Question: I'm trying to use complex models with Kendo grid edit popup. When submitting ALResults object properties are always null. It works fine when I'm not using Kendo. Is there a problem with kendo complex model submitting?
'''
public class InitialApplicantLevel2Model
{
public InitialApplicantLevel2Model()
{
alResultsModel = new ALResults();
}
public int InitialApplicantLevel2ID { get; set; }
public string ApplicantName { get; set; }
public string ContactNumber { get; set; }
public string School { get; set; }
[Required(ErrorMessage="Ref No. required.")]
public int? EnquiryID { get; set; }
public ALResults alResultsModel { get; set; }
}
public class ALResults
{
public int ResultsID { get; set; }
public int InitialApplicantLevel2ID { get; set; }
public string Stream { get; set; }
public string Grading { get; set; }
public string IndexNo { get; set; }
public int? Year { get; set; }
public int? Attempt { get; set; }
public double? ZScore { get; set; }
public string Medium { get; set; }
}
@model SIMS.Models.StudentIntake.InitialApplicantLevel2Model
<tr>
<td>Year: </td>
<td>@Html.TextBoxFor(o=>o.alResultsModel.Year)</td>
<td>Index No: </td>
<td>@Html.TextBoxFor(o=>o.alResultsModel.IndexNo)</td>
<td>Medium: </td>
<td>@Html.TextBoxFor(o=>o.alResultsModel.Medium)</td>
</tr>
<tr>
<td>Stream: </td>
<td>@Html.TextBoxFor(o=>o.alResultsModel.Stream)</td>
<td>Attempt: </td>
<td>@Html.TextBoxFor(o=>o.alResultsModel.Attempt)</td>
<td>Zscore: </td>
<td>
@Html.TextBoxFor(o=>o.alResultsModel.ZScore)
</td>
</tr>
'''

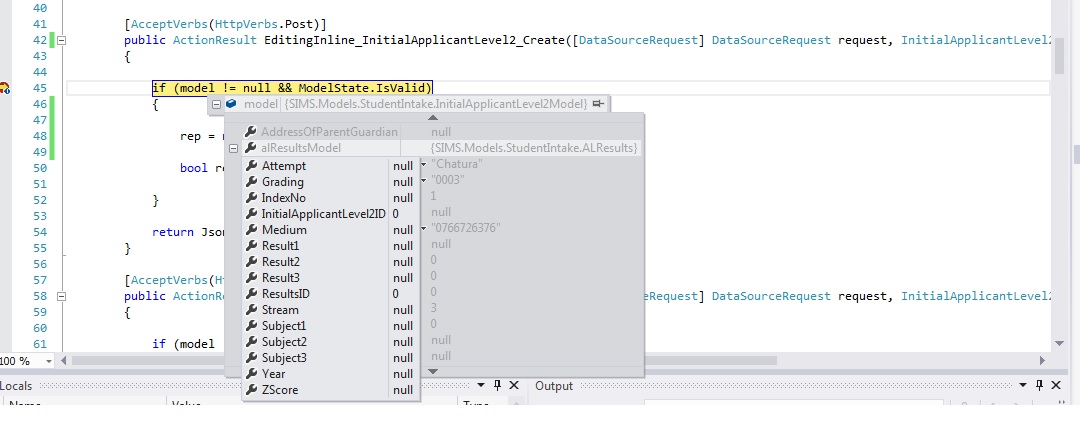
Answer: I found the answer <URL>
> Unfortunately Kendo UI doesn't support Class Composition / View Models
containing complex objects, your View Models need to be completely
flat to avoid unexpected behaviour.